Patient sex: F
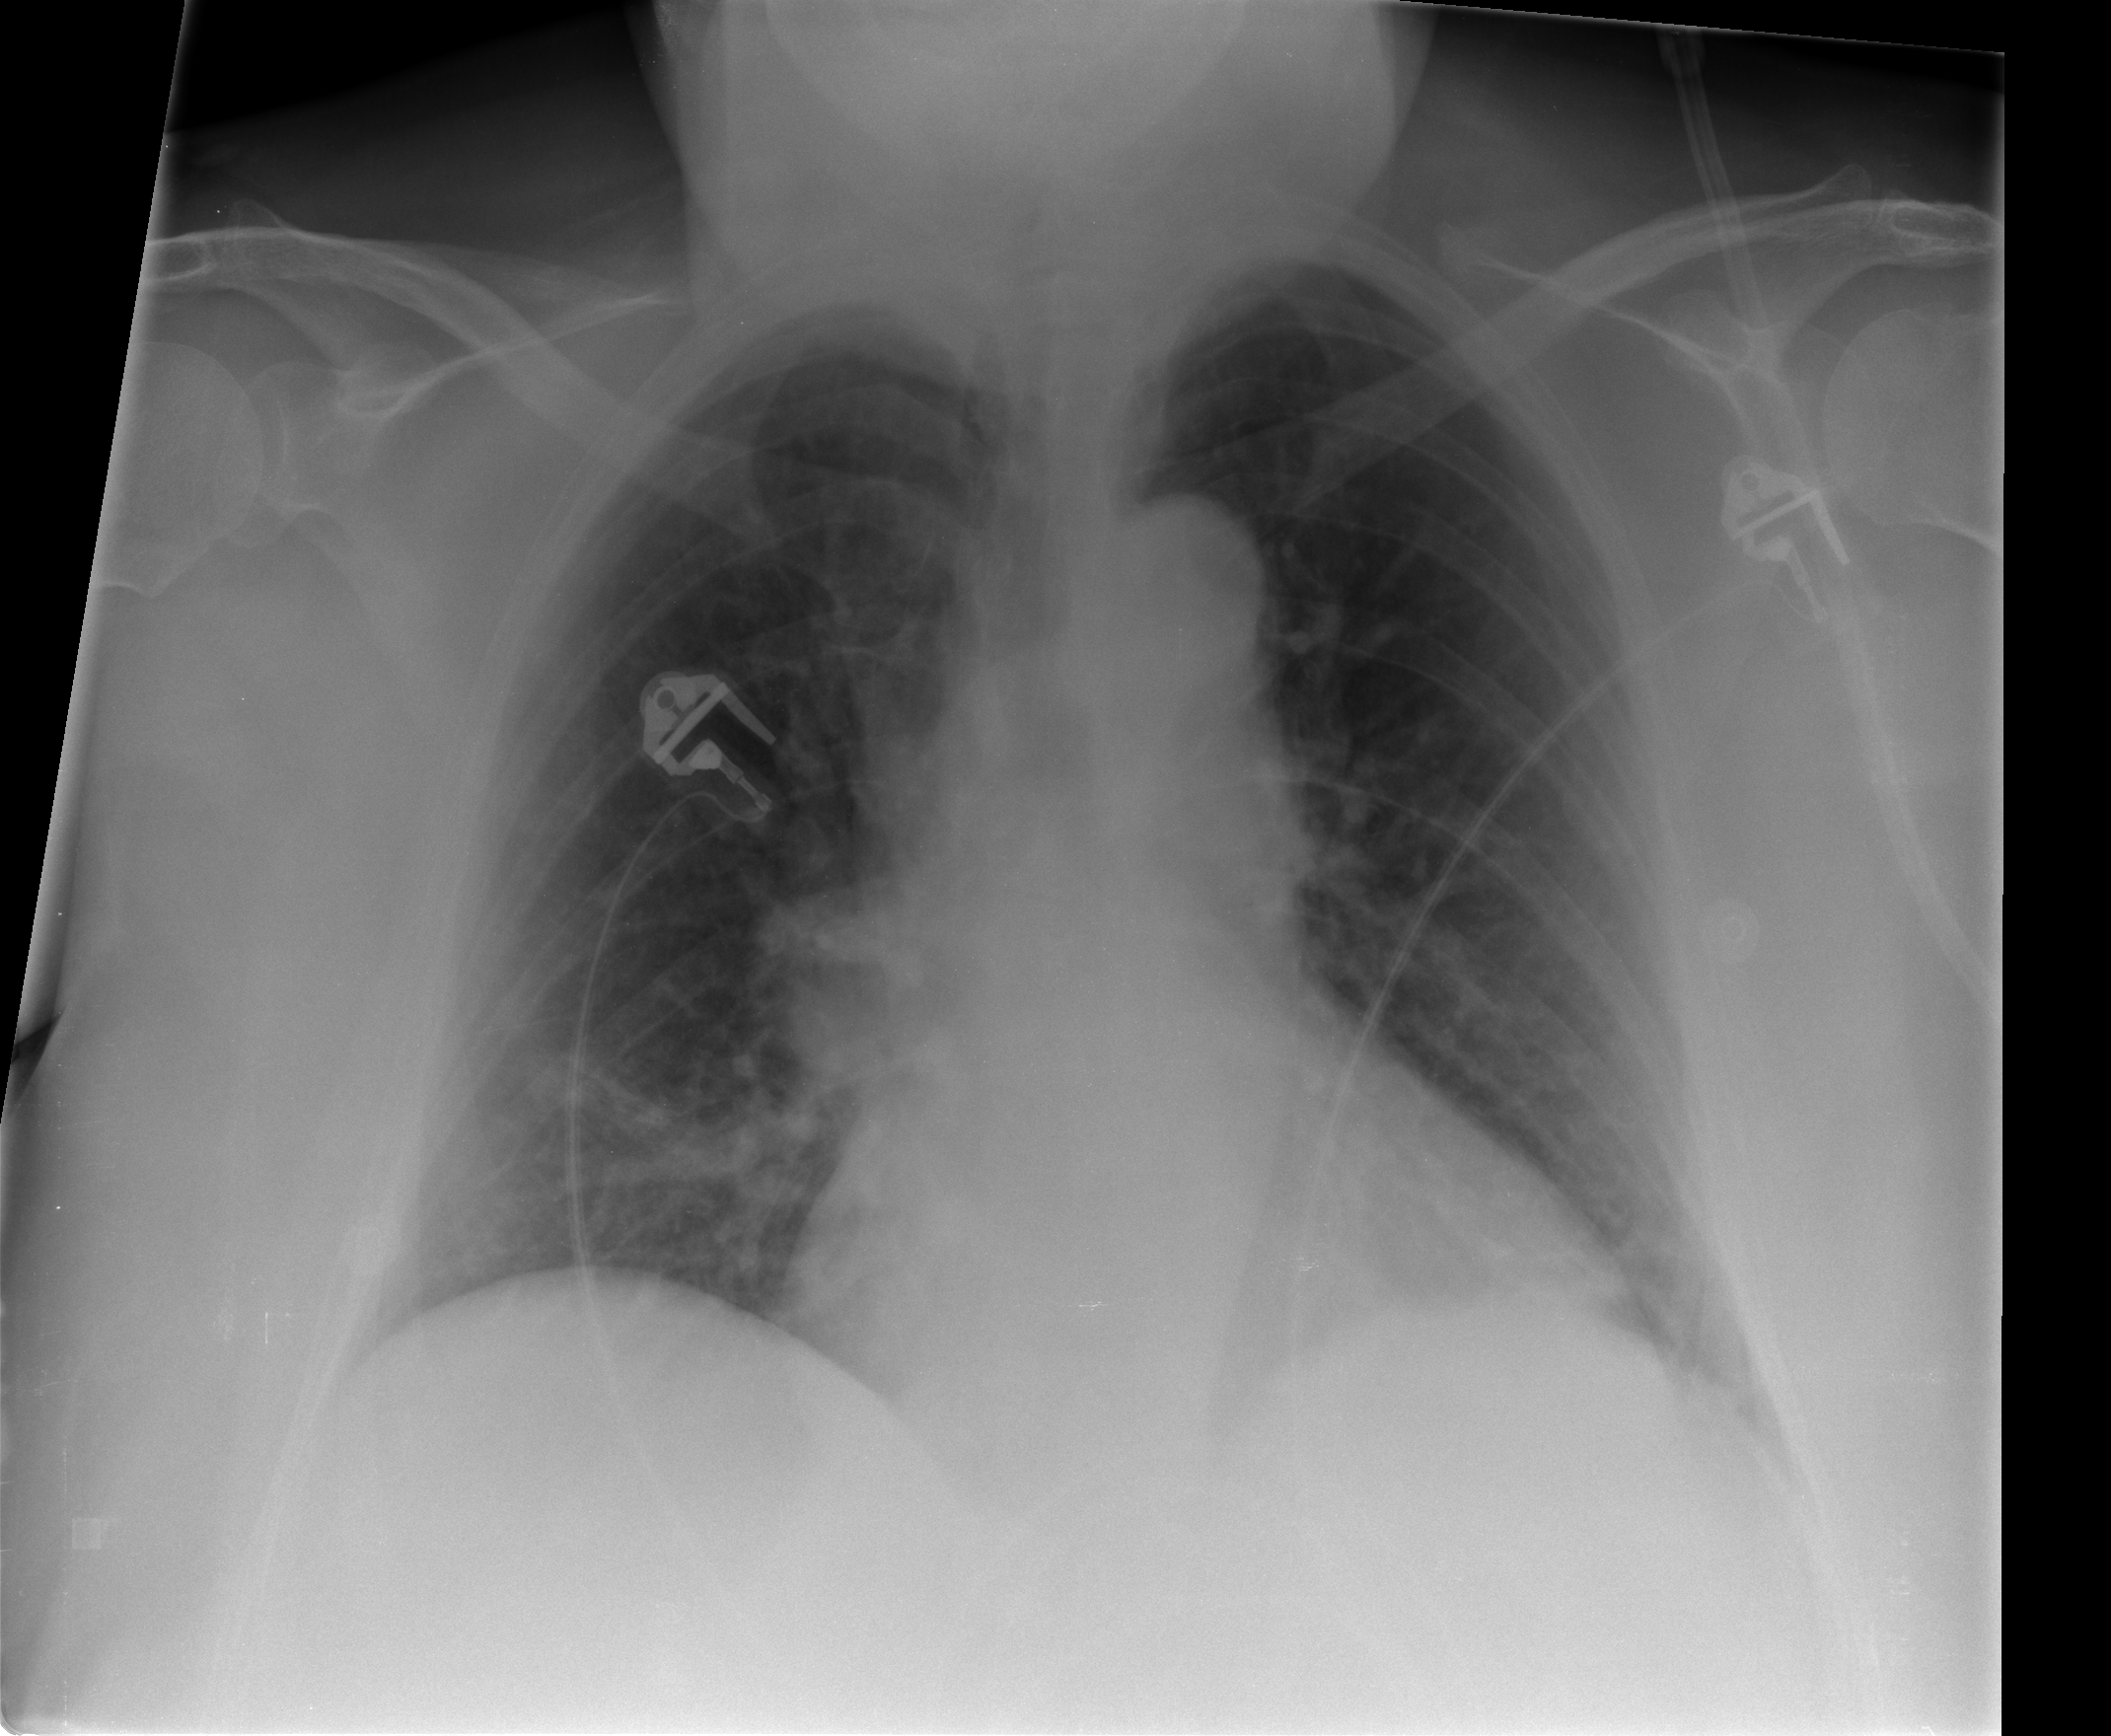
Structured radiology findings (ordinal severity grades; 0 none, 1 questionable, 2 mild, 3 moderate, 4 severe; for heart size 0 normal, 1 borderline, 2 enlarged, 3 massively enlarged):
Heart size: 2
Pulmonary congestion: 0
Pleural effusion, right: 0
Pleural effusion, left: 0
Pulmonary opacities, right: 0
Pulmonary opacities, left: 0
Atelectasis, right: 2
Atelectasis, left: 2